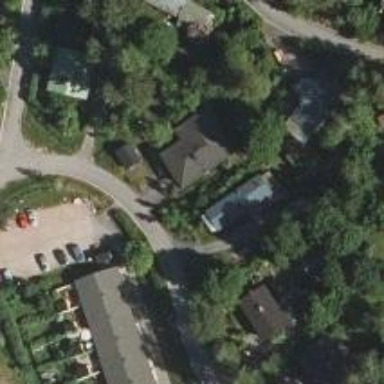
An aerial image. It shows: Driveway leading to service road.